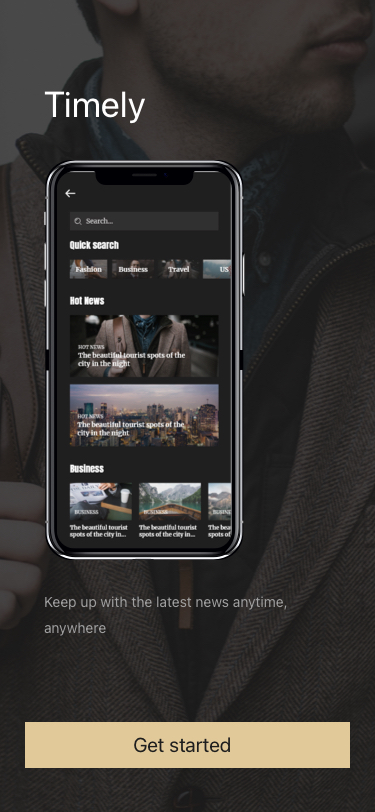
Text in this UI design:
Timely
Keep up with the latest news anytime,
anywhere
Get started